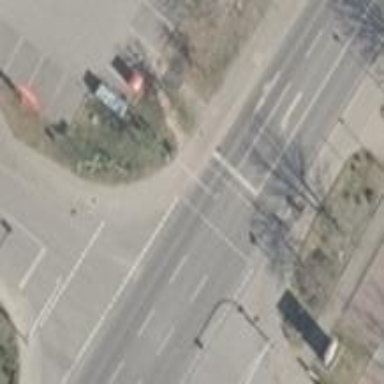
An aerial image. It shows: Road crossing with traffic signals.